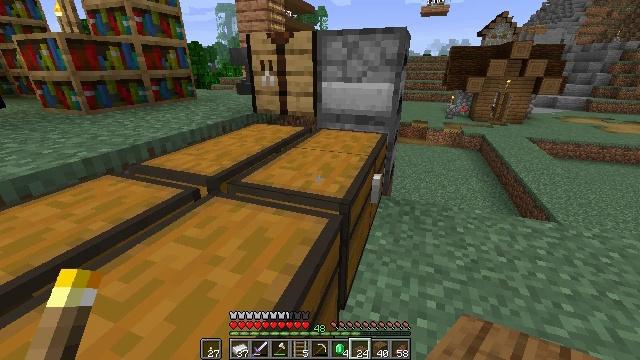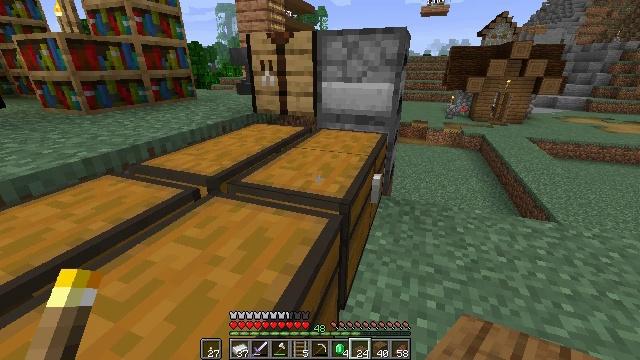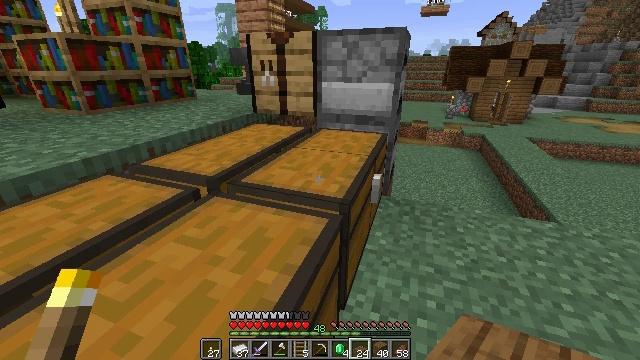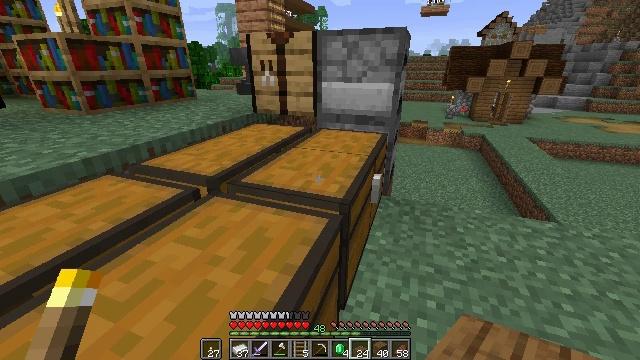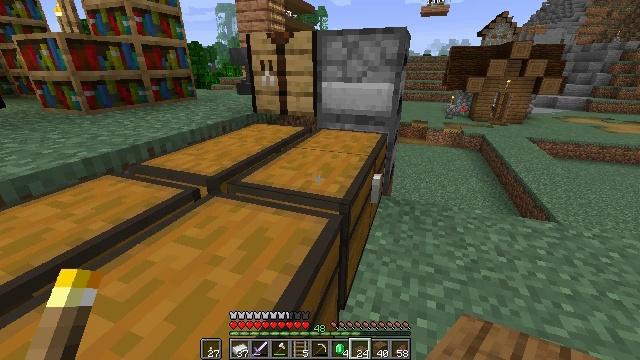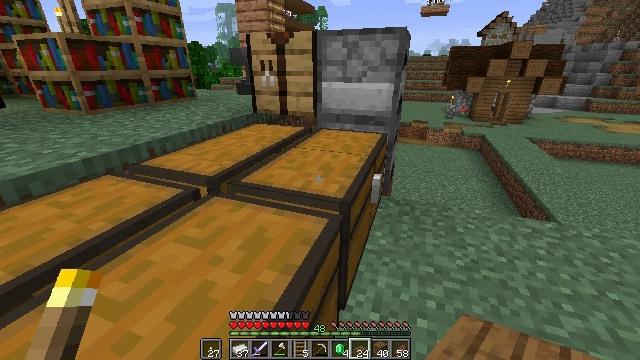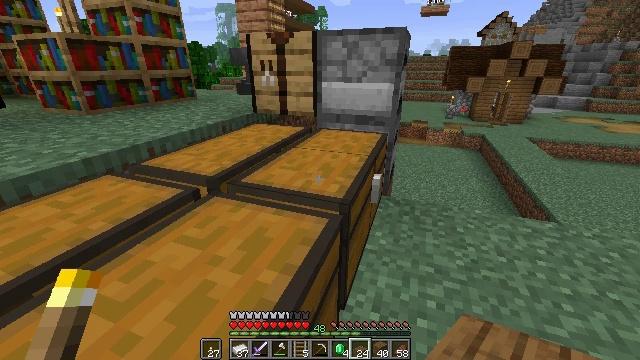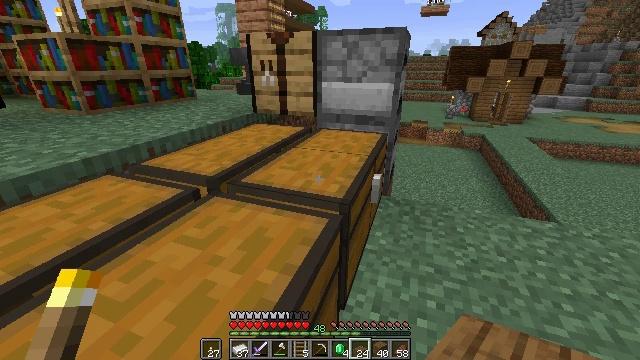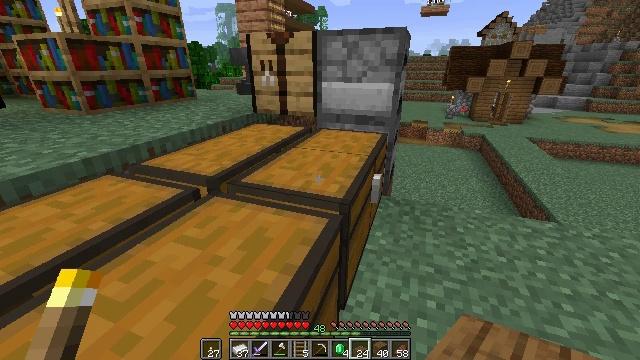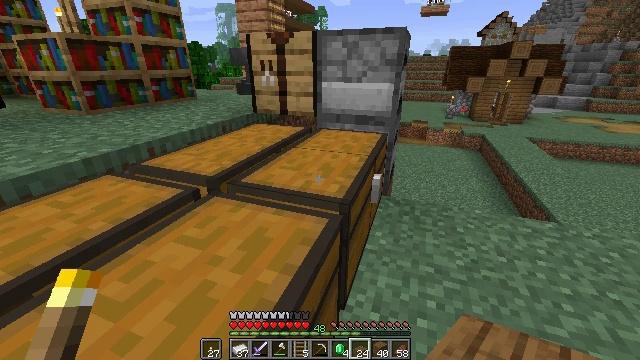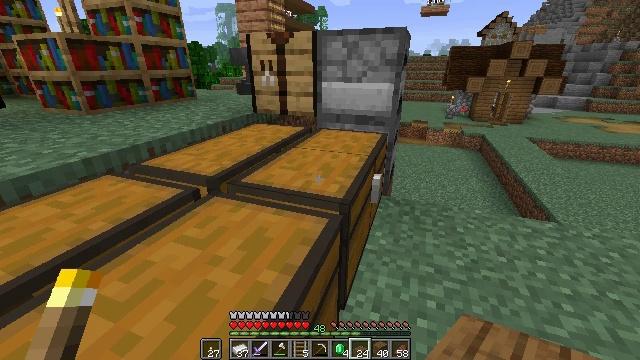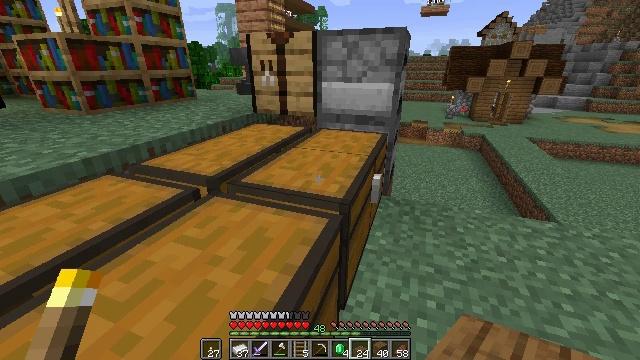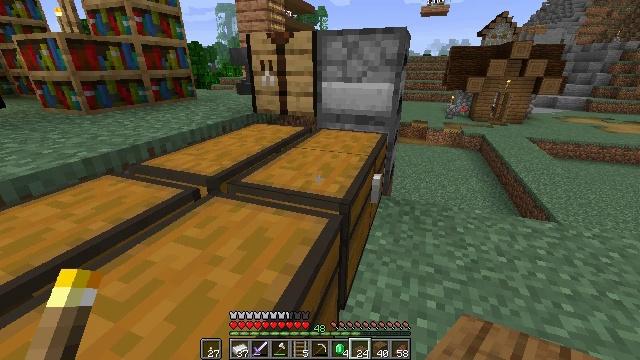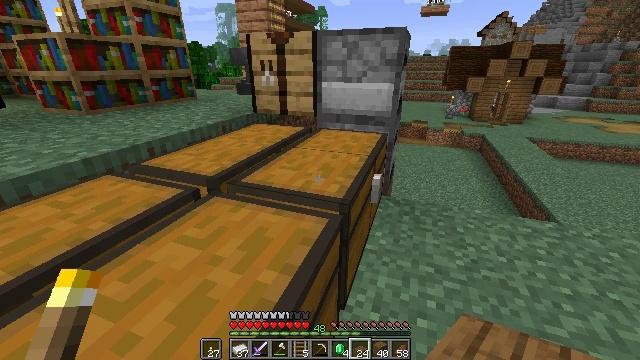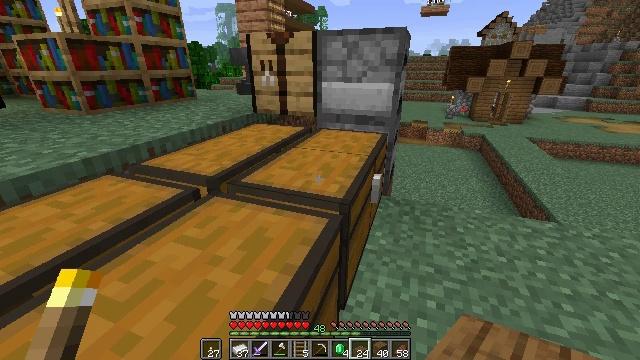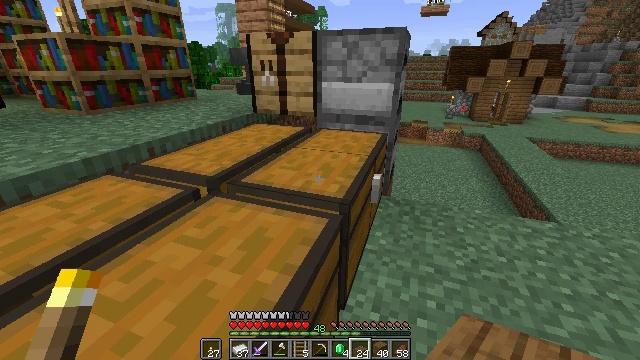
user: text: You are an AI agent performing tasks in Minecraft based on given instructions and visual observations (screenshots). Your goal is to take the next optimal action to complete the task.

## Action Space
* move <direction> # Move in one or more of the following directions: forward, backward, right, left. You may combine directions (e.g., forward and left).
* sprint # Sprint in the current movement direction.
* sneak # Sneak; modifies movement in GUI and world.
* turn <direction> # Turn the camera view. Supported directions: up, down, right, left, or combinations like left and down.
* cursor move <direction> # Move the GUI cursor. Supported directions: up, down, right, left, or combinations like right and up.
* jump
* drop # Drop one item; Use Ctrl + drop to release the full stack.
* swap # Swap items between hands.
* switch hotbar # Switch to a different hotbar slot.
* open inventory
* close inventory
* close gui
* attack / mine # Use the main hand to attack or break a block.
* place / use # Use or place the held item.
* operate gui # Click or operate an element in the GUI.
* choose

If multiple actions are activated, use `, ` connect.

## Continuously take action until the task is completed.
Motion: motion action
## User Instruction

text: Remove a spruce slab from the inventory.
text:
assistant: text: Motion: no_op
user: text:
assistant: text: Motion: no_op
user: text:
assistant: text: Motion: no_op
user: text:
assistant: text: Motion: no_op
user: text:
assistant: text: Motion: no_op
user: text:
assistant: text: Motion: no_op
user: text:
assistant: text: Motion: no_op
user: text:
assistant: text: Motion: no_op
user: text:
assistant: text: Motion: no_op
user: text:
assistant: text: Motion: no_op
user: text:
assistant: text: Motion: no_op
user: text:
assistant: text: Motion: no_op
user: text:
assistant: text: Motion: no_op
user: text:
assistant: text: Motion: no_op
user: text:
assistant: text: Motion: no_op
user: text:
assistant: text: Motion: no_op
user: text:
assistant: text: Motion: no_op
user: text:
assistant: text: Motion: no_op
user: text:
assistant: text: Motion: no_op
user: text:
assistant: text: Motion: no_op
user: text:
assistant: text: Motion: no_op
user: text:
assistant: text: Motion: no_op
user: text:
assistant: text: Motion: no_op
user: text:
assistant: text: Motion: no_op
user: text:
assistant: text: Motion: no_op
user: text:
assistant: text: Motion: no_op
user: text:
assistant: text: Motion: no_op
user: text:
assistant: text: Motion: no_op
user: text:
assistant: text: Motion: no_op
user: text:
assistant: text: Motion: no_op